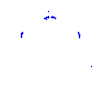
Particle: kaon